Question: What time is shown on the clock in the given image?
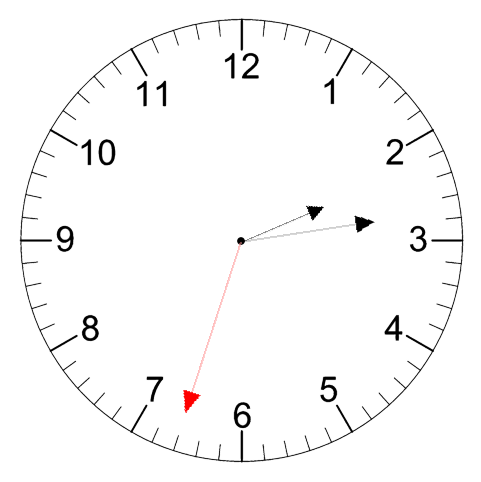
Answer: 02:13:33